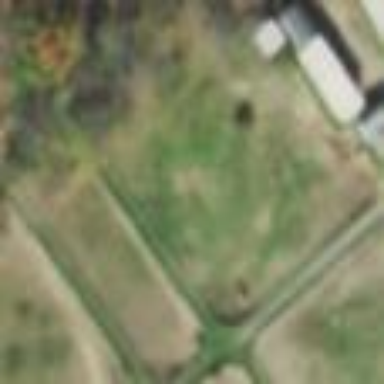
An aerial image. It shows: Farmyard area.